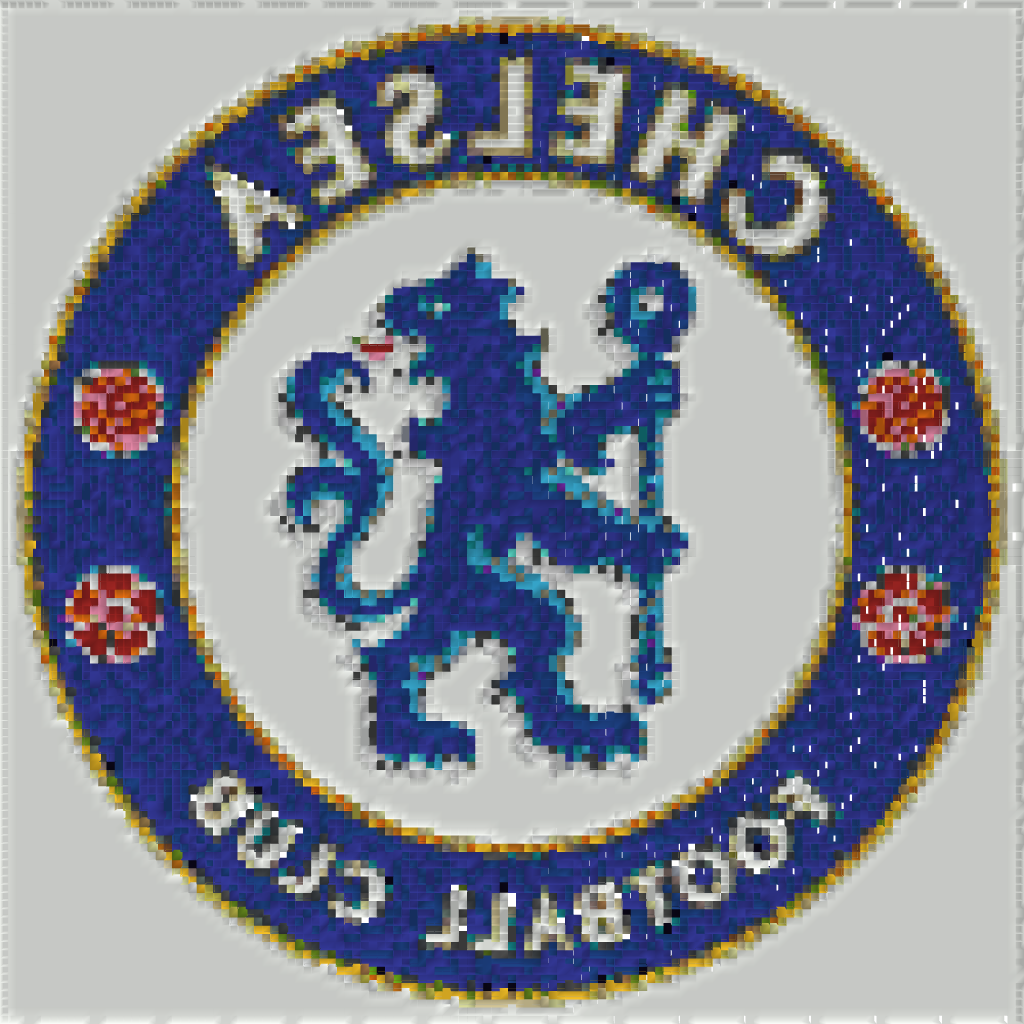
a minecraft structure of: Chelsea Badge Pixel Art